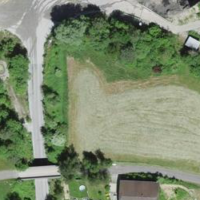
EUNIS habitat code: 52
Species observed at this site:
Papilio machaon